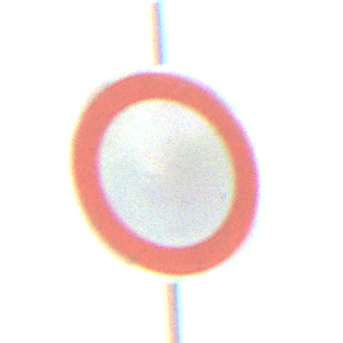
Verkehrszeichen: VerbotFahrzeugeAllerArt
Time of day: SunriseSunset
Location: Outdoor (Suburban)
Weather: PartlyCloudy
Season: NotSpecified
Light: Natural